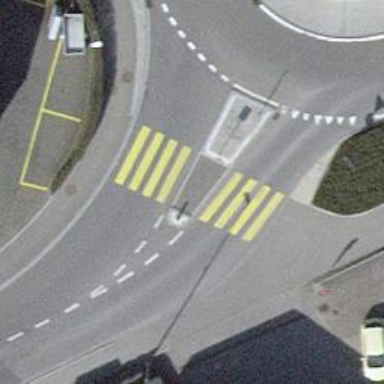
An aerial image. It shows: Traffic calming island.